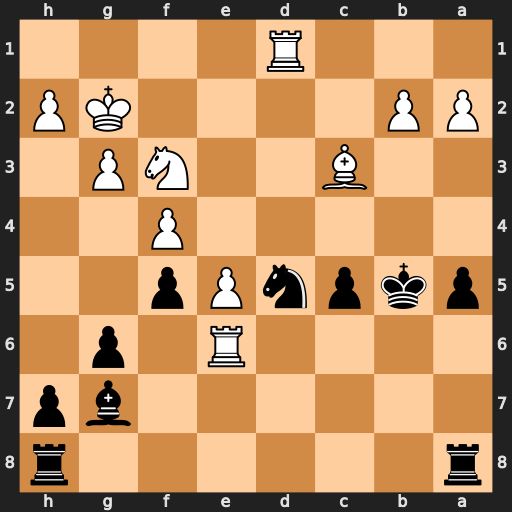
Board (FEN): r6r/6bp/4R1p1/pkpnPp2/5P2/2B2NP1/PP4KP/3R4
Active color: b
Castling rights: -
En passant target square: -
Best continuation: Ne3+ Kg1 Nxd1